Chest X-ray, PA view. Patient: 61 years old, sex F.
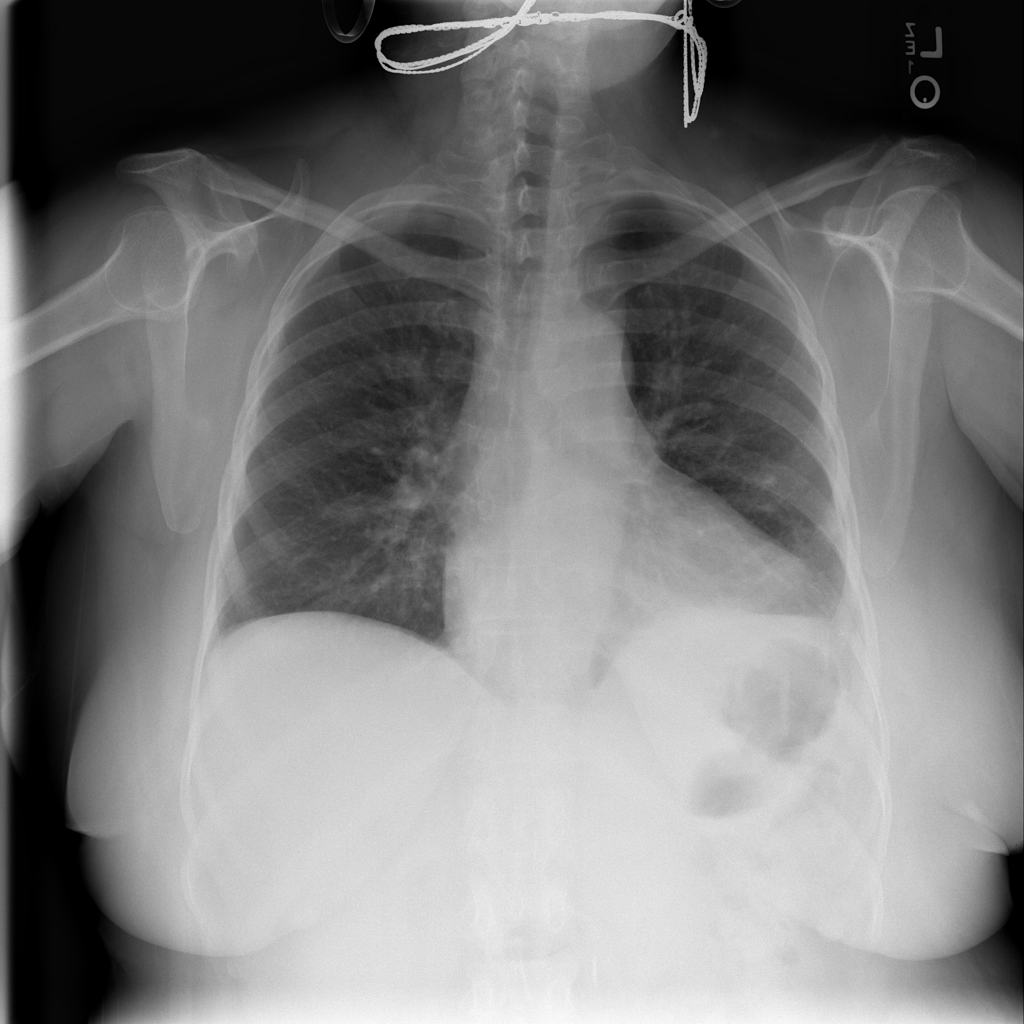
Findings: No Finding